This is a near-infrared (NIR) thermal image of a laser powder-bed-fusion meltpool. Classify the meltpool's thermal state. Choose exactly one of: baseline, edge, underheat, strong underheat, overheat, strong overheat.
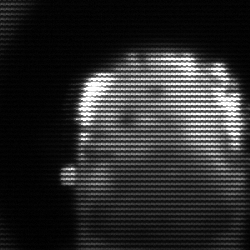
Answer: baseline